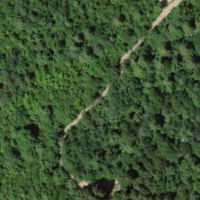
EUNIS habitat code: 44
Species observed at this site:
Stictoleptura rubra